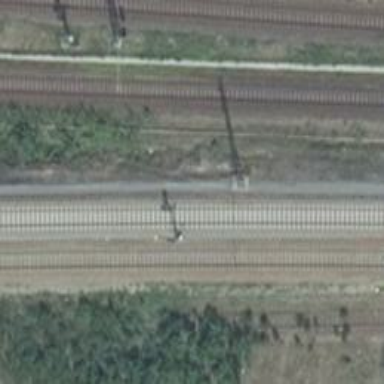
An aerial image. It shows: Railway signal.